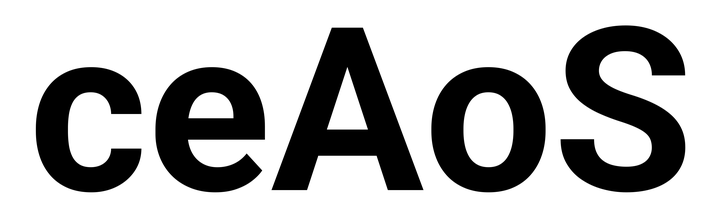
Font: Roboto_Bold